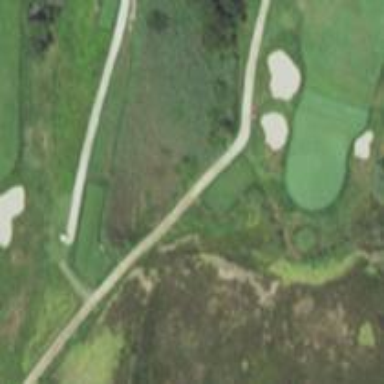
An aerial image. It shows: Service road designated as golf cart path.